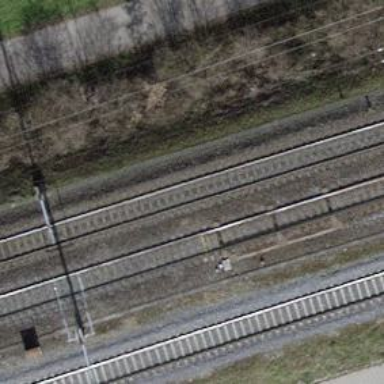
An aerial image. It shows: Railway switch.